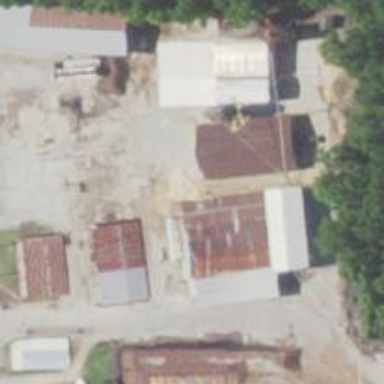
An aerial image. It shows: Sawmill craft.